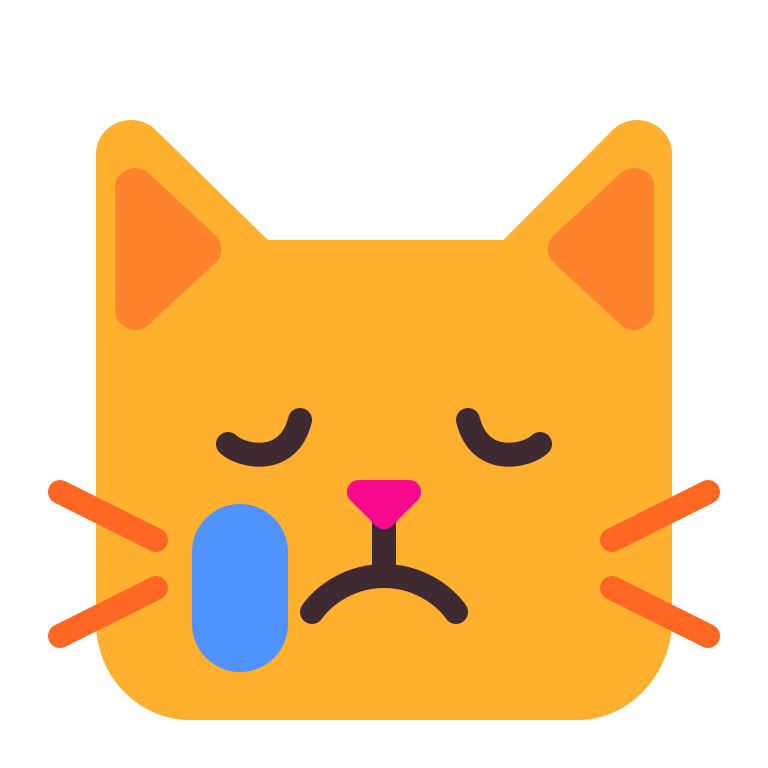
crying cat flat